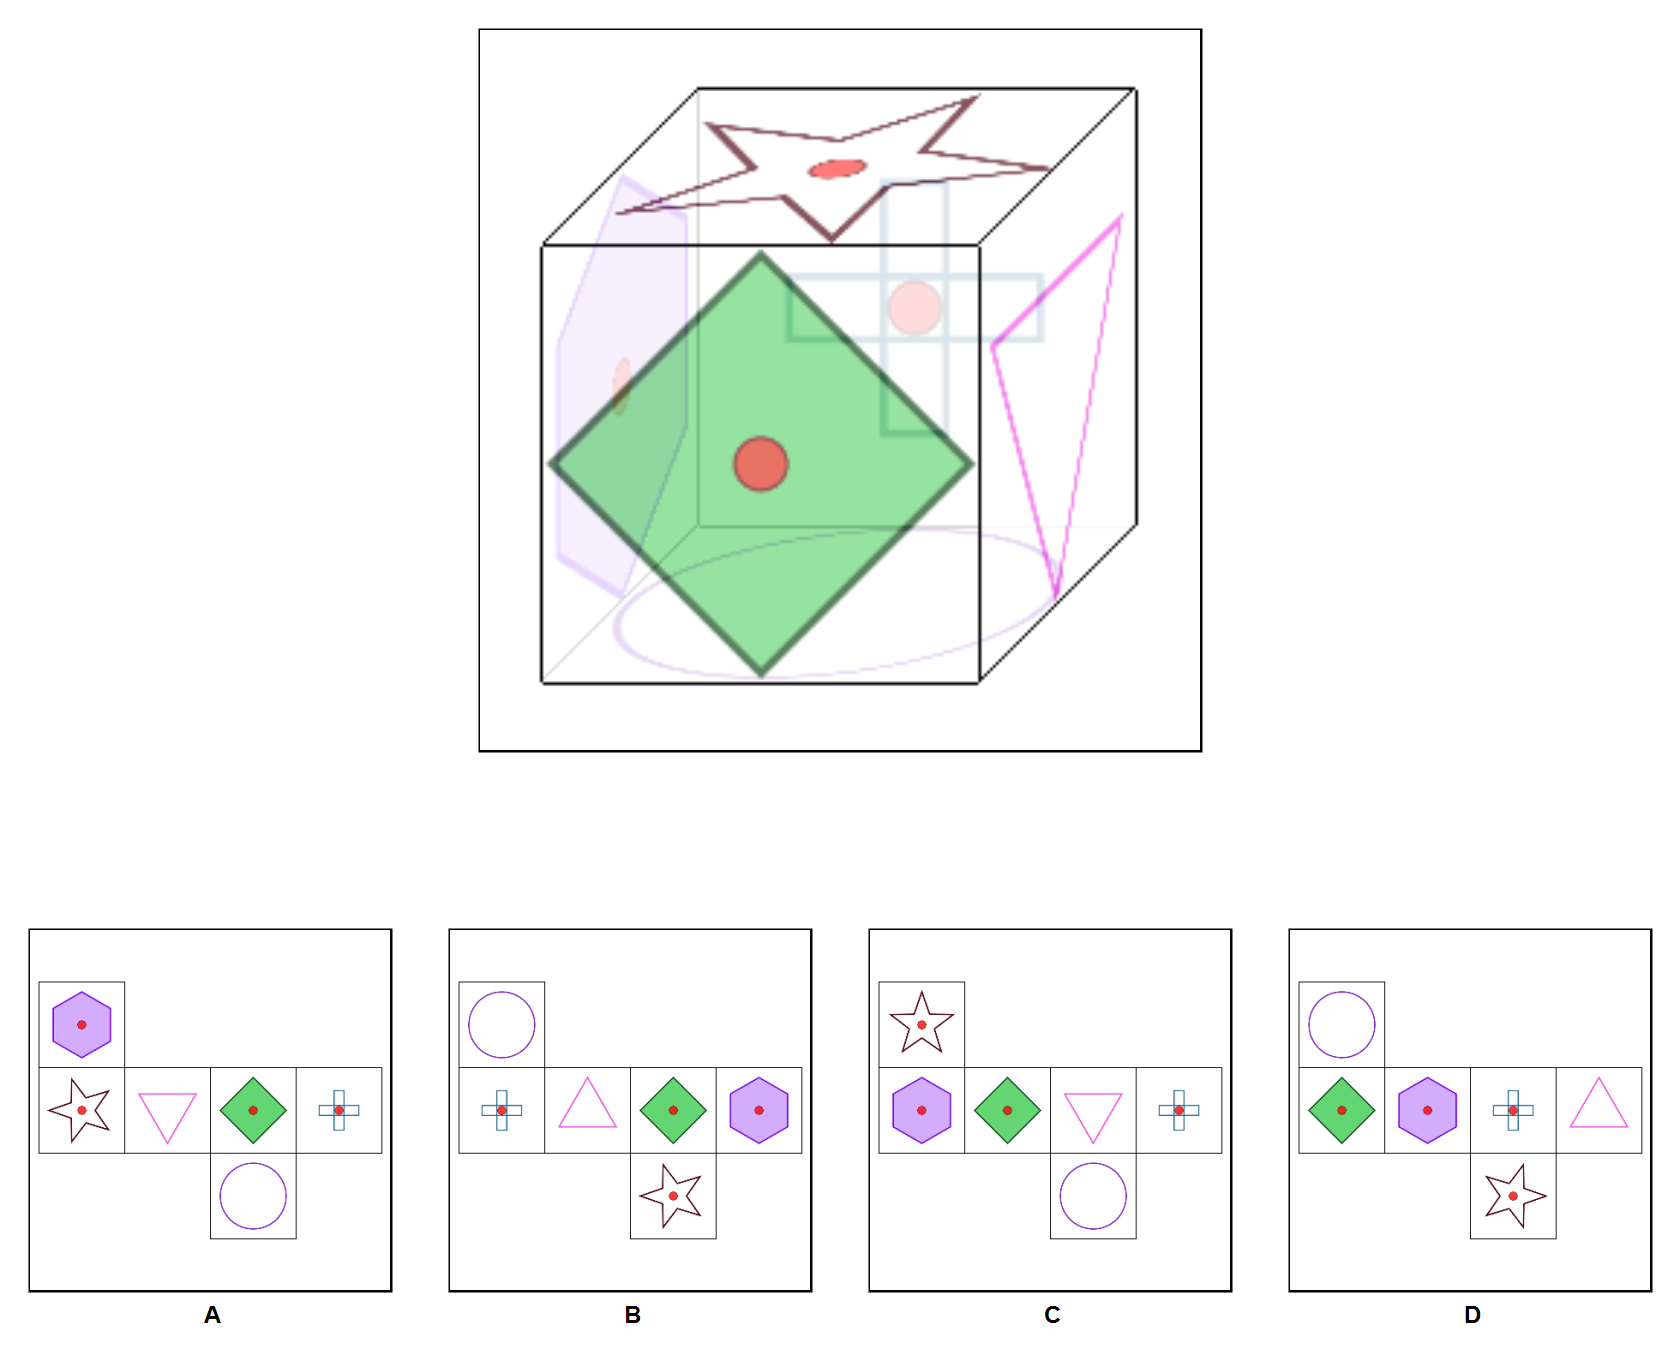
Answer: A